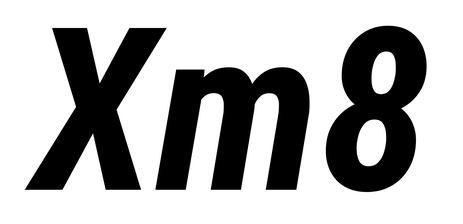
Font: Roboto-Italic_Condensed_Bold_Italic